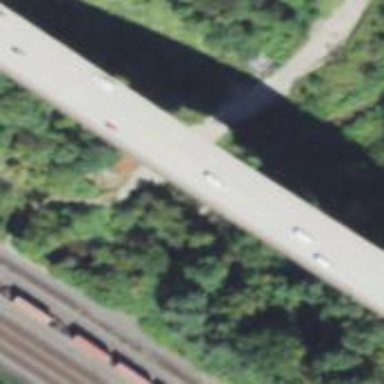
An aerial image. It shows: Man-made bridge.